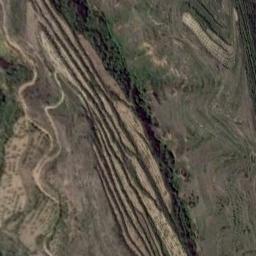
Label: terrace